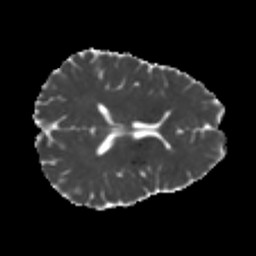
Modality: MD
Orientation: axial
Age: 22
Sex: male
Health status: healthy
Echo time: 0.074 s